六年级 · 算术
 分别写出 $A 、 B$ 两点表示的数。

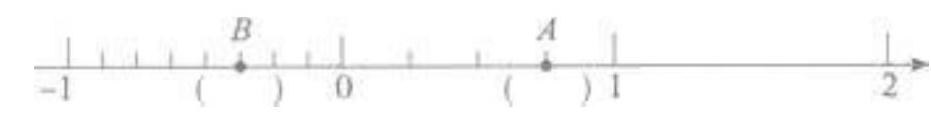
答案: $\left.-\frac{3}{8} \right\rvert\, 0.75$